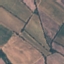
Label: PermanentCrop